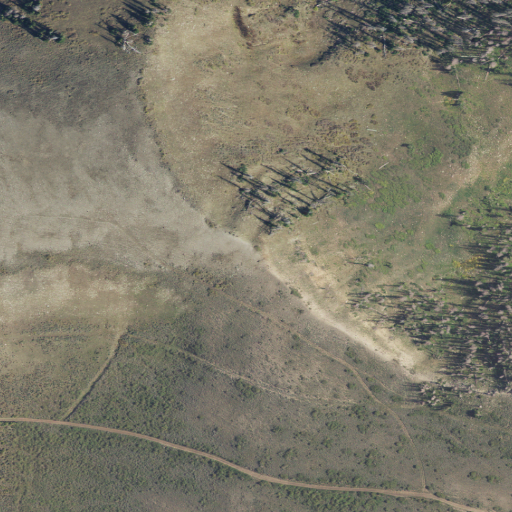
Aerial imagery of mountain in Utah named Red Creek Mountain containing shrub, evergreen forest, open development, and deciduous forest